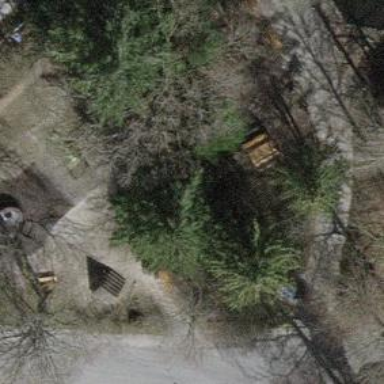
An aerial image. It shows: Picnic table located in leisure land area.